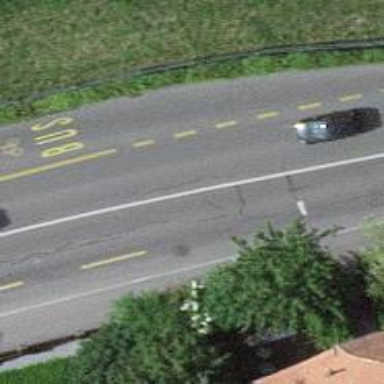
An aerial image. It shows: Secondary road with separate asphalt sidewalk.